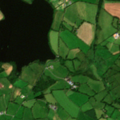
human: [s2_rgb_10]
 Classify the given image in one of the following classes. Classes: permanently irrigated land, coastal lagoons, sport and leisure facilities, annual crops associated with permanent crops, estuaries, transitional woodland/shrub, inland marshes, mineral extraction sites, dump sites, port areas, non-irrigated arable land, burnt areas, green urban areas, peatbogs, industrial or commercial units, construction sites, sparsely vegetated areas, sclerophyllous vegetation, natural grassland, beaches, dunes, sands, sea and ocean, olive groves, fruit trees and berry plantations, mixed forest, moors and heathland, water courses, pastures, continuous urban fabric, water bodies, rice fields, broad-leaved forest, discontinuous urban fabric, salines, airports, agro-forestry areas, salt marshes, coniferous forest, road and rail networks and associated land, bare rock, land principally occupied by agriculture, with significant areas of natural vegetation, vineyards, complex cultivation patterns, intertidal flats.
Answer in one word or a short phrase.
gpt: pastures, water bodies